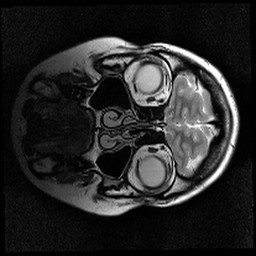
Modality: T2w
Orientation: coronal
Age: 24
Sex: female
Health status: ill
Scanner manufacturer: siemens
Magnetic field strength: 3 T
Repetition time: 4.5 s
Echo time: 0.085 s